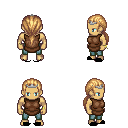
a pixel art fantasy rpg character, male body template, human, tanned skin, brown tunic, teal pants, light blonde ponytail hairstyle, silver tiara, bracelets, black slippers, four views (front, back, left, right), 2x2 character sprite sheet, small pixel art, hard edges, no anti-aliasing